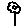
Label: flower